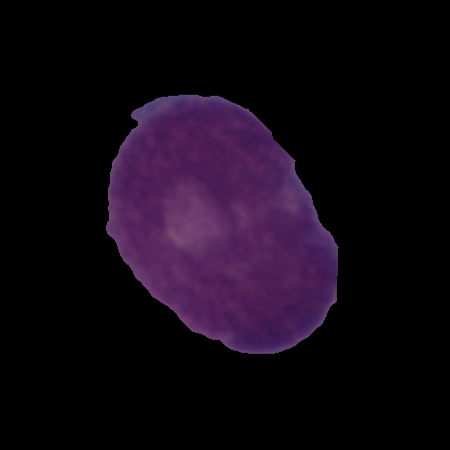
Label: cancer